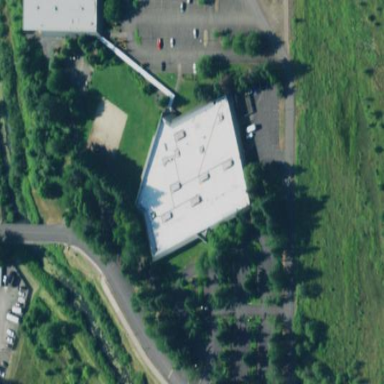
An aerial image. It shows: Commercial building.